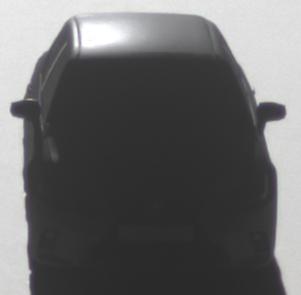
Make: Lexus
Model: CT 200h
Detailed model: CT (A10)
Model produced from: 2014/03
Model produced until: 2017/10
Doors: 5
Color: gray
Road condition: dry road
Daytime: morning or afternoon
Contrast: high contrast